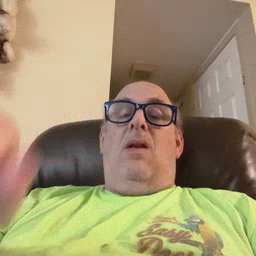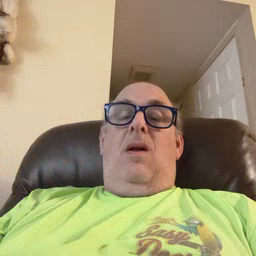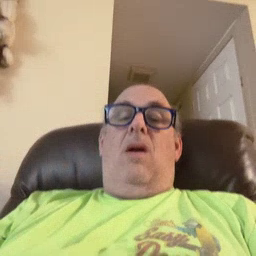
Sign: any